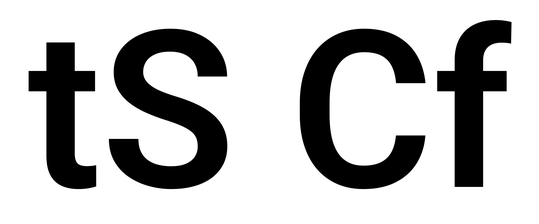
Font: Roboto_SemiBold